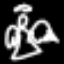
Label: angel